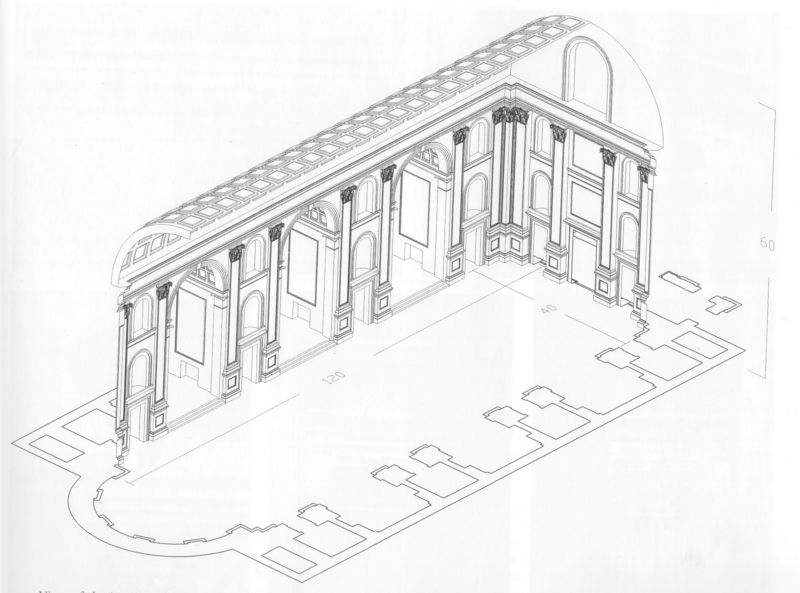
Titel: Sant' Andrea (Isometrie)
Künstler: Leone Battista Alberti
Standort: Mantova
Institution: Sant' Andrea
Schlagwörter: weiß, fenster, grau, pfeiler, raum, schwarz, skizze, säule, säulen, tür, zeichnung, dach, gebäude, haus, alt, wand, architektur, lang, sockel, bild, innenraum, spiegel, kirche, boden, decke, drei, renaissance, relief, ecke, bogen, türen, vedute, fußboden, grafik, graphik, hof, weis, pilaster, saal, rundbogen, kuppel, stufen, halle, aufsicht, bögen, wände, eingang, erker, arkade, innenhof, gewölbe, archtektur, palast, rundfenster, linie, druck, schnitt, stich, gross, seite, schwarzweiß, entwurf, arkaden, kapitelle, kathedrale, langhaus, kapitell, villa, kirchenschiff, mittelschiff, ionisch, apsis, chor, kapelle, plan, kassetten, kassettendecke, voute, querschnitt, geometrie, bau, tonne, säulengang, riss, grundriss, bauwerk, aufriss, nischen, bauplan, kasettendecke, tonnengewölbe, vorraum, dreidimensional, runddach, längsschnitt, aufschnitt, kapellen, neoklassizismus, halbbogen, saulen, seitenkapellen, kassetendecke, maße, kuppeldach, kaüitelle, altäre, gewälbe, isometrie, kassete, axonometrie, kirchew, skozzen, 3d, 60, grudnriss, riche, kirschenschiff, 120, 1020, iboden, kboden